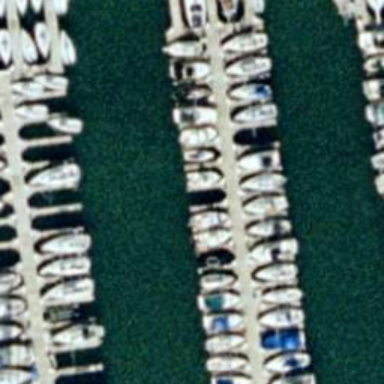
Lots of boats docked in lines at the harbor .